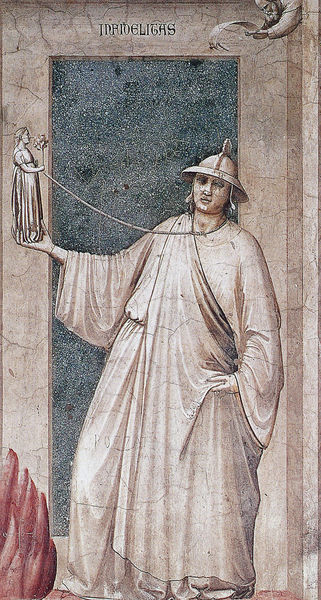
Titel: Arenakapelle / Scrovegni-Kapelle
Künstler: Giotto di Bondone
Standort: Padua, Arenakapelle (EU - I - Venetien)
Schlagwörter: blau, feuer, himmel, mann, umhang, blume, frau, grau, hut, marmor, tür, zeichnung, rot, tuch, hochformat, bart, wand, band, falten, mensch, rahmen, figur, gewand, schnur, stehend, stoff, statue, schrift, italien, kette, türe, grisaille, wandmalerei, durchgang, faltenwurf, glaube, seil, helm, personifikation, portal, putz, toga, griechisch, fresko, ohringe, fresco, römisch, freskko, tropenhelm, kleinefigur, tridelitas, fidelitas, himme3l